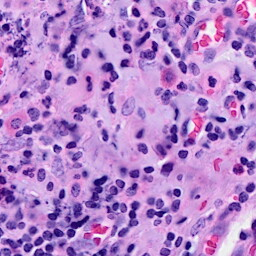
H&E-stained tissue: Breast